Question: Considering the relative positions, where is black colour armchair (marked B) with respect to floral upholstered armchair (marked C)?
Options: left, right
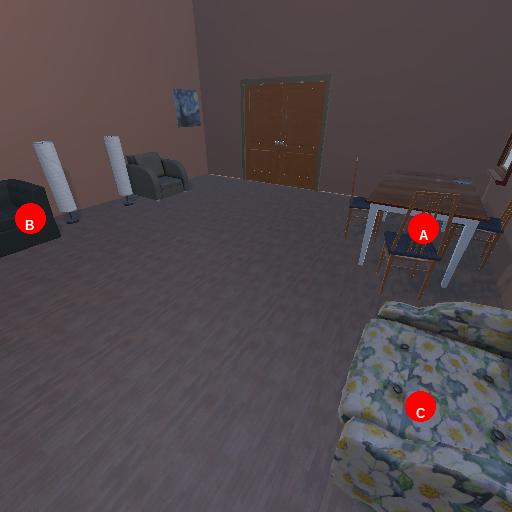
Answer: left